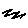
Label: zigzag